Interaction volume radius: 5 \u00c5
Interaction volume height: 15 \u00c5
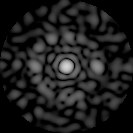
Disorder parameter: 0.8623